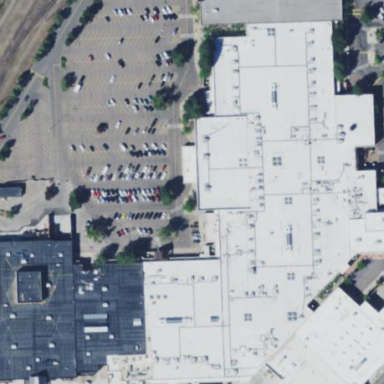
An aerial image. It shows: Mall building.